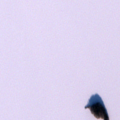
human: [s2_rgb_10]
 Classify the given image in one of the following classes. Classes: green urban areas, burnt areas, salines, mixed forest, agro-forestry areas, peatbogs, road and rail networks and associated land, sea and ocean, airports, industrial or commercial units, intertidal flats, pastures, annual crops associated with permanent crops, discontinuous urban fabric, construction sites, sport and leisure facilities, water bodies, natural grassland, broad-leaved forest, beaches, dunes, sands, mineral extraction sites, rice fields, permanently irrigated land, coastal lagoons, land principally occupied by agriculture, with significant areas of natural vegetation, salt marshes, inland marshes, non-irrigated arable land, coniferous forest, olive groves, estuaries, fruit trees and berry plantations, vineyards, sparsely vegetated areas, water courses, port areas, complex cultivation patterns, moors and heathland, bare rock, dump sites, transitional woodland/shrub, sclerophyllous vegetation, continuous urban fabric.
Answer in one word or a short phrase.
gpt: water bodies